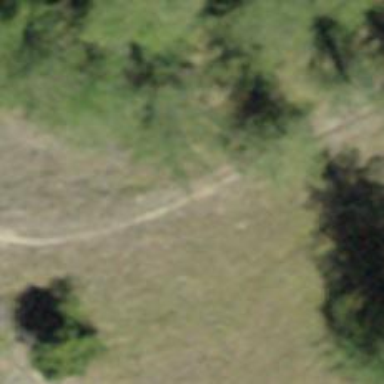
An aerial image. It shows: Grassy path with excellent trail visibility.